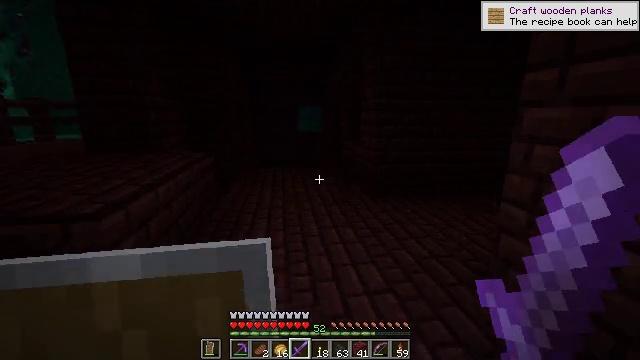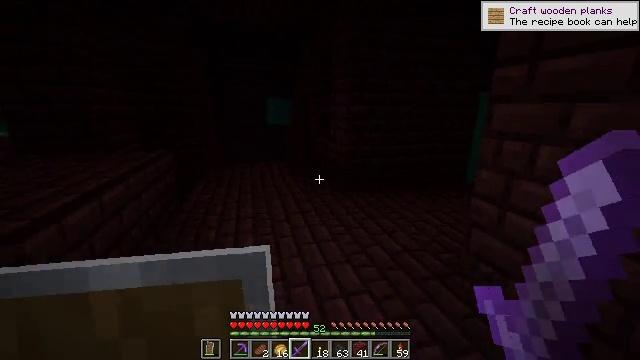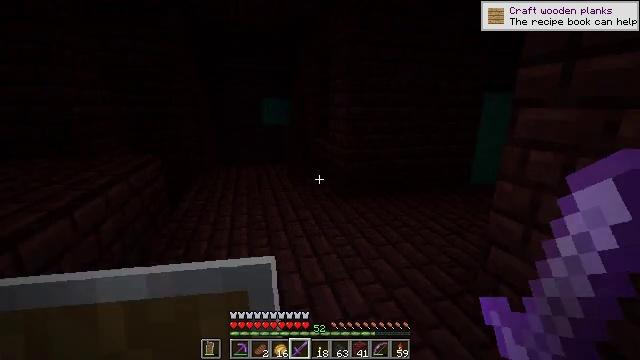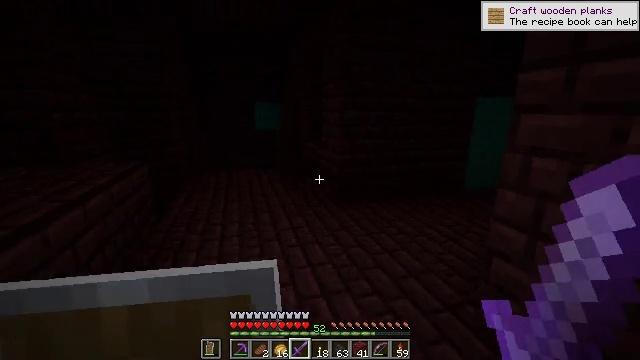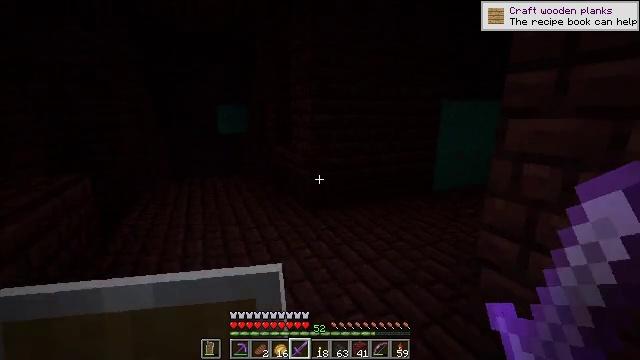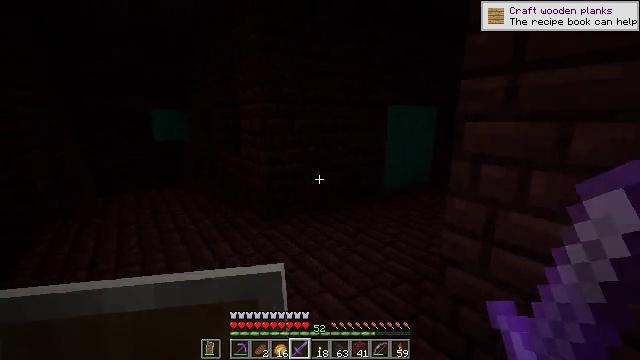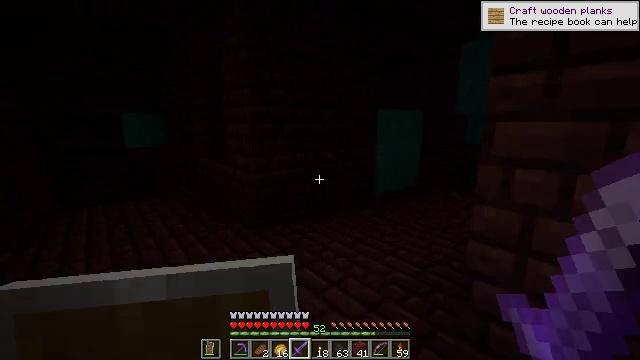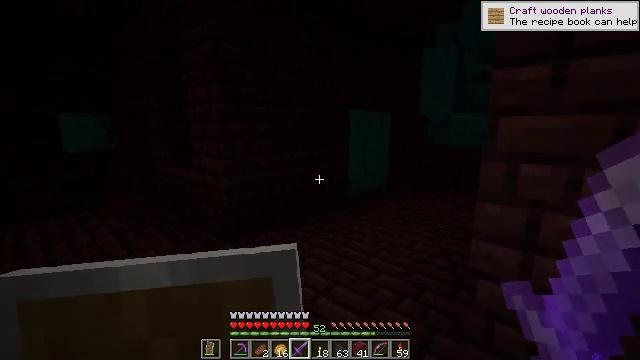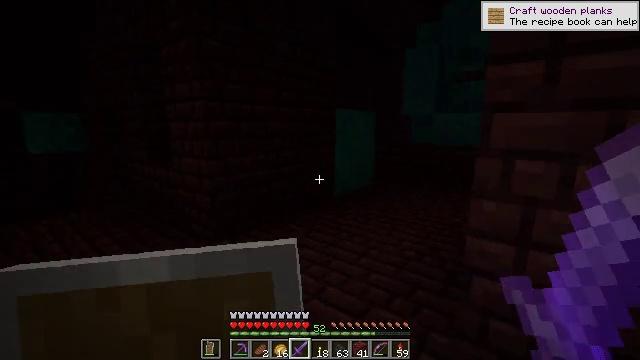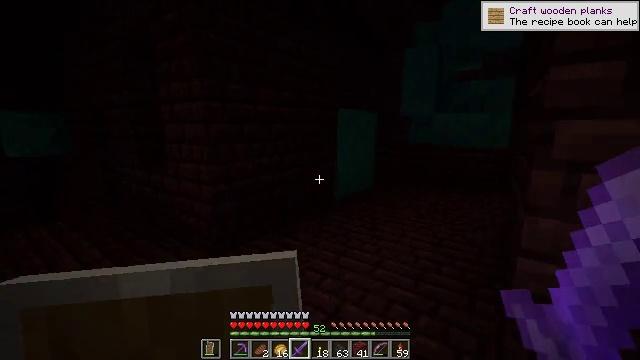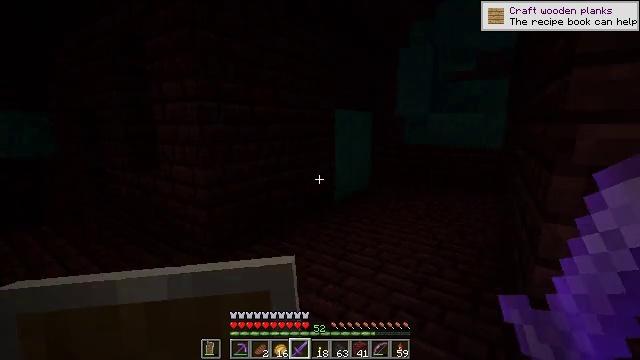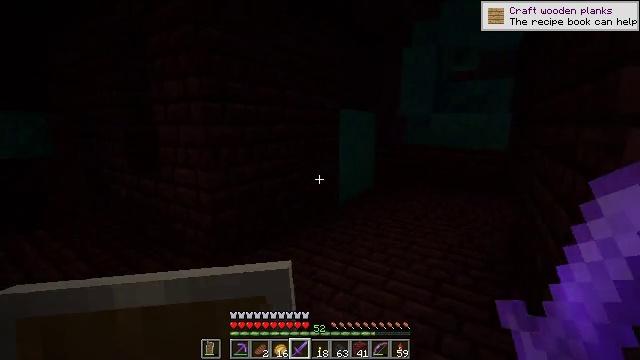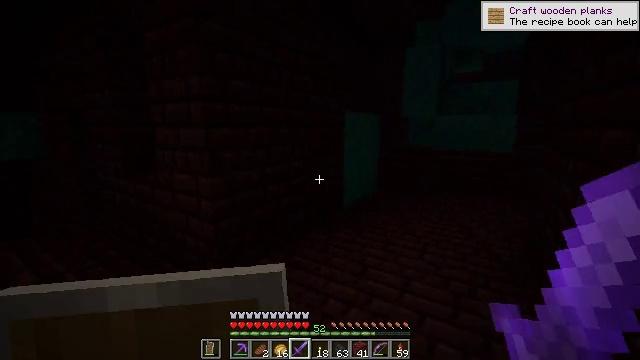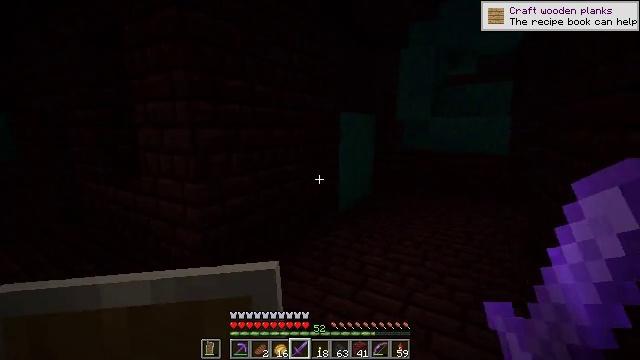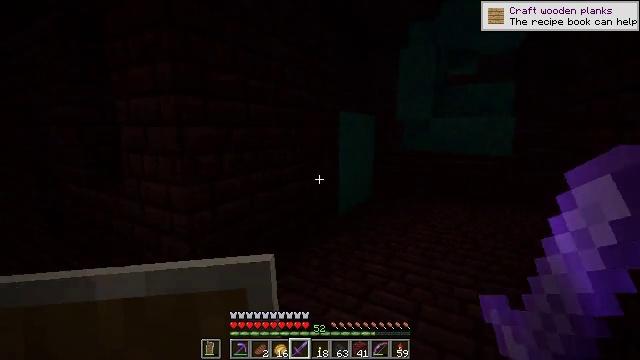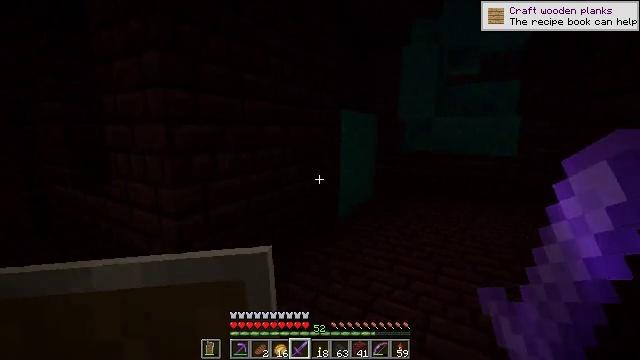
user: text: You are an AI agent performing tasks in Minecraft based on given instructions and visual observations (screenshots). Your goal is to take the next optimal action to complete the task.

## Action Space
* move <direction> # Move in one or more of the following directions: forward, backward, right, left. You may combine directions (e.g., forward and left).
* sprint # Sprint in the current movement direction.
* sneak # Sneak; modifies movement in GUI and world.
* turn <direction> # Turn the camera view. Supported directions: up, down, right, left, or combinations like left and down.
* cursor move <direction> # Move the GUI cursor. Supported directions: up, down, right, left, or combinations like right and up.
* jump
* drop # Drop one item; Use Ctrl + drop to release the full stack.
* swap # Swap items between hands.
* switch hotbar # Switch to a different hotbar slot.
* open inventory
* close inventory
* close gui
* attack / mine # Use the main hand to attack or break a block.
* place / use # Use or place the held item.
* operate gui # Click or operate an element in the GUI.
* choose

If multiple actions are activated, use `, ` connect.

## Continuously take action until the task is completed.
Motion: motion action
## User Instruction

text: Kill a magma cube.
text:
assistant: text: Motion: move forward, turn right and down
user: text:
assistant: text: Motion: move forward
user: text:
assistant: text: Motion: move forward, turn right
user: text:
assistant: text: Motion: move forward and move left, turn right
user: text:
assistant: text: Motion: move forward and move left, turn right
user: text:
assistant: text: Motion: move forward and move left, turn right and up
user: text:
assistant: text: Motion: move forward and move left, turn right
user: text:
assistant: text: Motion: move forward and move left, turn right
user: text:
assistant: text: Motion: move forward and move left, turn right
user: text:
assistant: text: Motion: move forward and move left, turn right
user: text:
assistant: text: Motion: move forward and move left
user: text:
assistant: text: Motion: move forward
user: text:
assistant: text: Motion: move forward, turn right
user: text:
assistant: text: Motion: move forward
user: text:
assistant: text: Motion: move forward
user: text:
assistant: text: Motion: move forward, turn right
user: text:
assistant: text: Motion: move forward and move right, turn right
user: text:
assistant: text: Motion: move forward and move right, turn right
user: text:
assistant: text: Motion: move forward and move right, turn right
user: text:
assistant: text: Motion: move forward, turn right
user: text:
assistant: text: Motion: move forward
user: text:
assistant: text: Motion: move forward
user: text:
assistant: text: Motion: move forward
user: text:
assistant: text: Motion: move forward
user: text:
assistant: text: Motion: move forward
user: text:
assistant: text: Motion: move forward
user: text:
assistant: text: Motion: move forward
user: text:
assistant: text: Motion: move forward
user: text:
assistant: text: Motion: move forward
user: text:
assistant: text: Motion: move forward